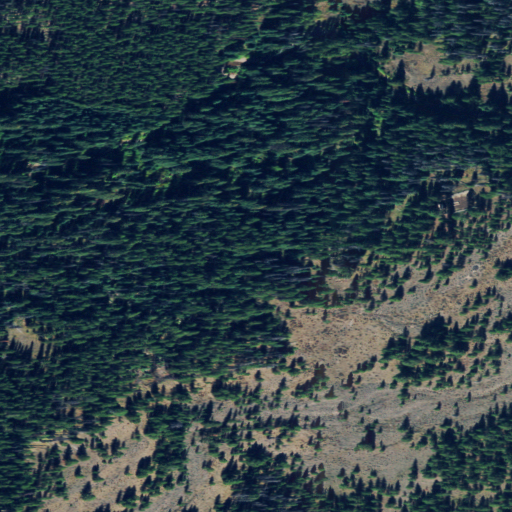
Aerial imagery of depression(s) in Montana named The Basin containing evergreen forest and shrub